Question: I'm trying to apply a size on my UITableView headerView but it seems like the first section header always is a bit smaller than the rest section headerViews. I've said the constraints for the UITableView so it should be fine. How come the first section is smaller?

'''
func tableView(tableView: UITableView, titleForHeaderInSection section: Int) -> String? {
return ""
}
func tableView(tableView: UITableView, heightForHeaderInSection section: Int) -> CGFloat {
return 20
}
'''
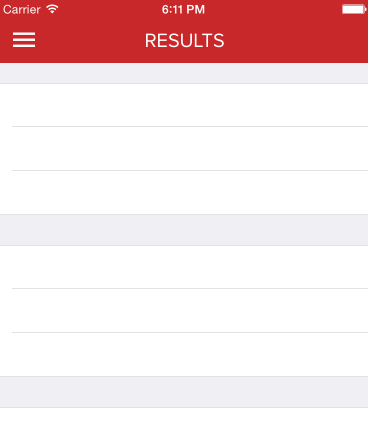
Answer: This behavior occurs when using a Grouped UITableView. The section header height appears shorter for the first section header, because it doesn't have a footer above of it. However, every section header after the first one, does have a footer directly above it. The footers have a default height, which is contributing to the overall height appearance of the section header. Therefore, set the section footer heights so the space between the group sections will have the same visual height.
'''
override func tableView(tableView: UITableView, heightForFooterInSection section: Int) -> CGFloat {
return CGFloat.min
}
'''
We use CGFloat.min instead of 0, because returning 0 will cause the footer to return a default height.